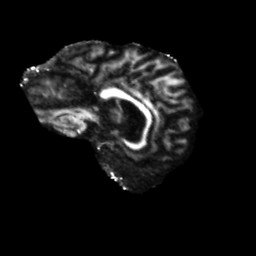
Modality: FA
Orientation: sagittal
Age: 64
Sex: female
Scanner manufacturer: siemens
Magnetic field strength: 3 T
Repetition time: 5.25 s
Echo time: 0.08 s